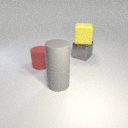
large gray rubber cylinder in front of large red rubber cylinder